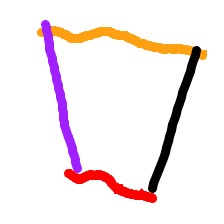
Shape: trapezoid